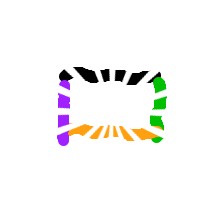
Shape: rectangle